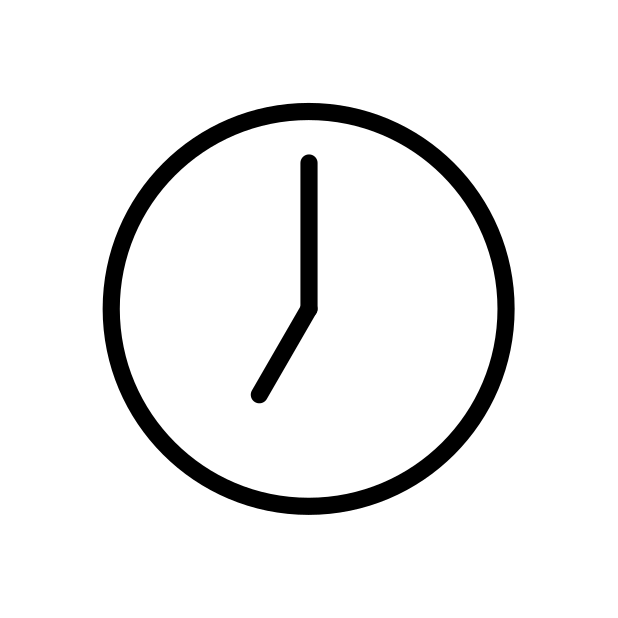
Emoji: 🕖
Name: clock face seven oclock
Unicode: 0x1f556